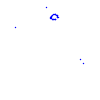
Particle: kaon